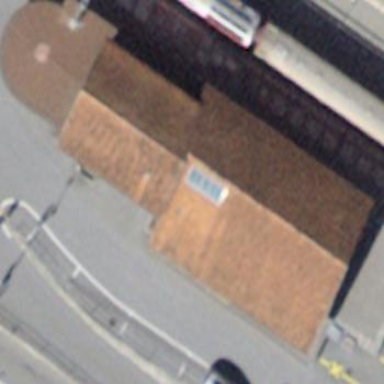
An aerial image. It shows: Train station building.